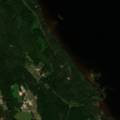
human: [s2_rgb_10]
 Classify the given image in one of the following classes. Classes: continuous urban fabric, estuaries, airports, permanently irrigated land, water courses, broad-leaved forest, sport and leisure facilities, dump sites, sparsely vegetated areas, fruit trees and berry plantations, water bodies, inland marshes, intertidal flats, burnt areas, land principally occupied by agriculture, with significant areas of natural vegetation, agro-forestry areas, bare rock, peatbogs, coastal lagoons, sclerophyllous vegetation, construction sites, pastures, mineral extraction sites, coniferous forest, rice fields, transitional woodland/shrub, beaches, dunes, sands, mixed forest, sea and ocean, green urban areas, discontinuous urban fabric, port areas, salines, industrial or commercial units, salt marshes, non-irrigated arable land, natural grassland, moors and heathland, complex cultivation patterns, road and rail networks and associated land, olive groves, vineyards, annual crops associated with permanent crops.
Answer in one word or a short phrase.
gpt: coniferous forest, mixed forest, water bodies